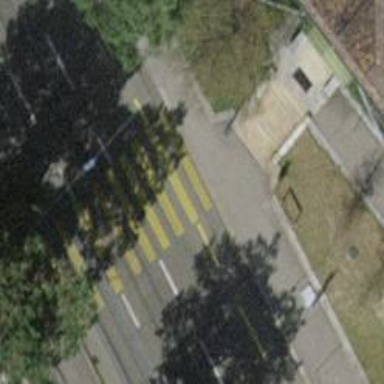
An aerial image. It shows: Kerb serving as barrier.